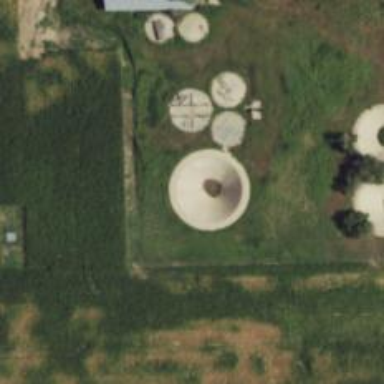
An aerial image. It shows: Silo.